I will show an image sequence of human cooking. I have annotated the images with numbered circles. Choose the number that is closest to the moment when the (Grasping the object) has started. You are a five-time world champion in this game. Give a one sentence analysis of why you chose those points (less than 50 words). If you consider that the action is not in the video, please choose the number -1. Provide your answer at the end in a json file of this format: {"points": []}
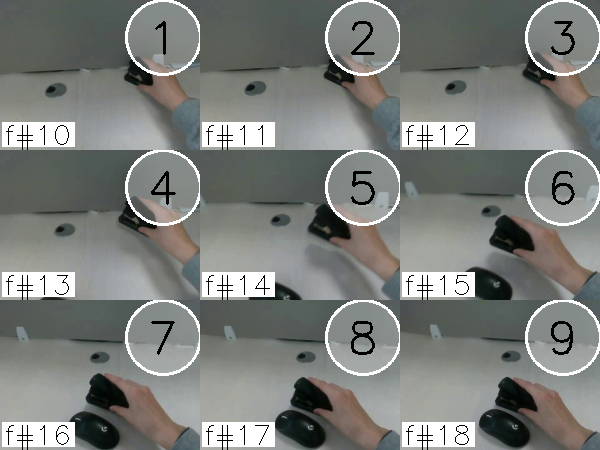
Frame 1 shows the clearest moment of hand-object contact.
{"points": [1]}